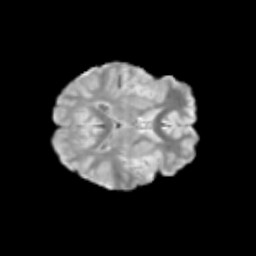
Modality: T2w
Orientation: axial
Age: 13
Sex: female
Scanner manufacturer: siemens
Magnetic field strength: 3 T
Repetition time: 3.8 s
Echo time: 0.07 s